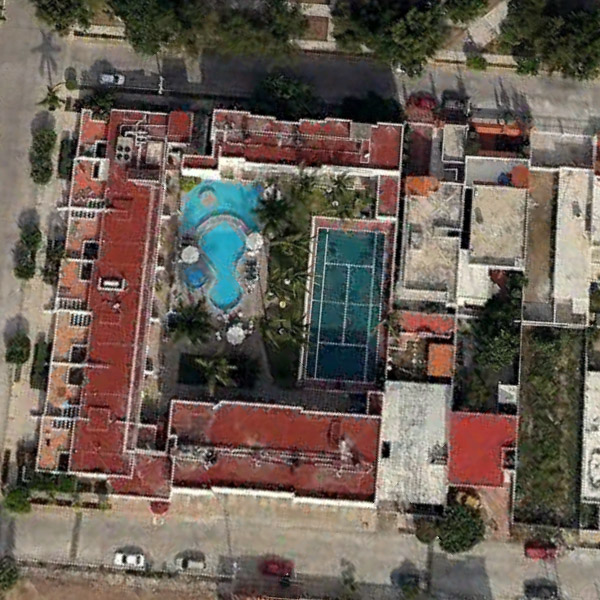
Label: Resort